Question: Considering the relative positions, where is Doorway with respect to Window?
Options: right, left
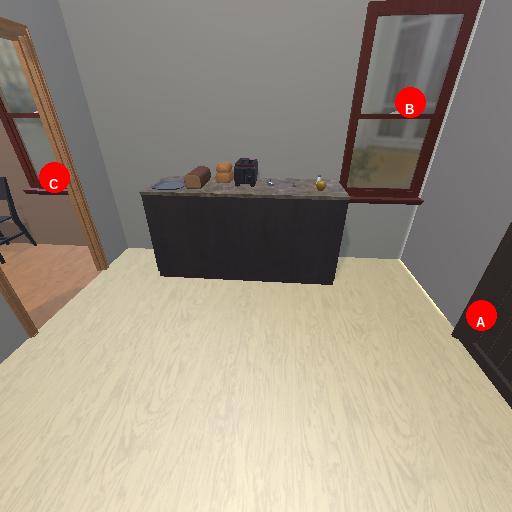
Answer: right